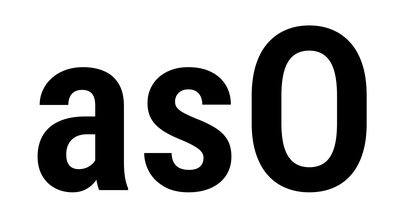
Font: Roboto_Condensed_SemiBold